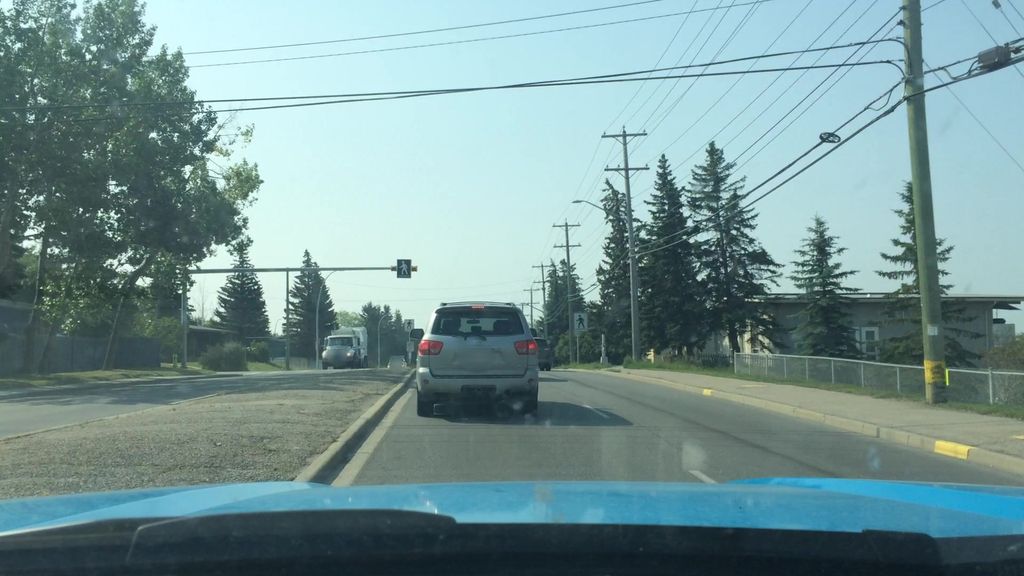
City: calgary